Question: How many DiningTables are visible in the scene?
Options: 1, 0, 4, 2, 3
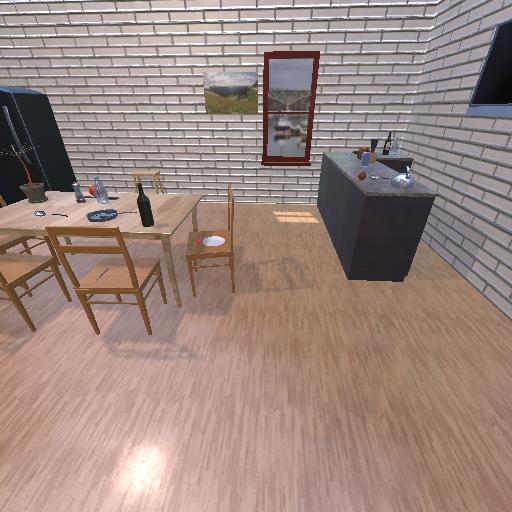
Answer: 1